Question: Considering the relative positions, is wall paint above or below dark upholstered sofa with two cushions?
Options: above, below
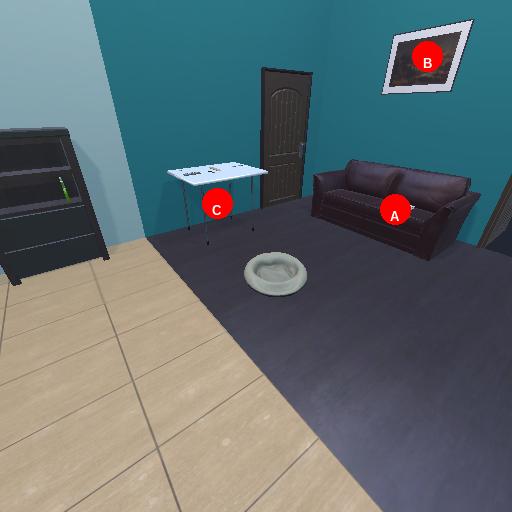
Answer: above